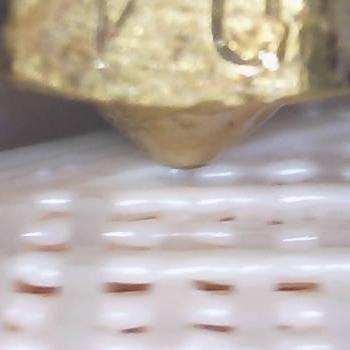
Flow rate: 126%